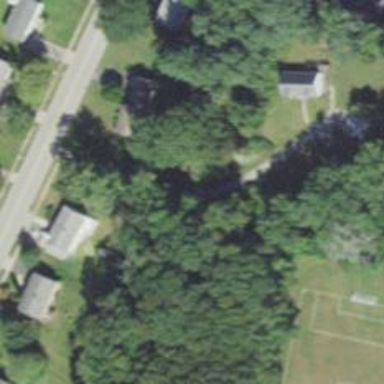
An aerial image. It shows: Residential driveway serving as service road.